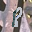
Label: 8